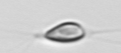
Label: Chrysochromulina